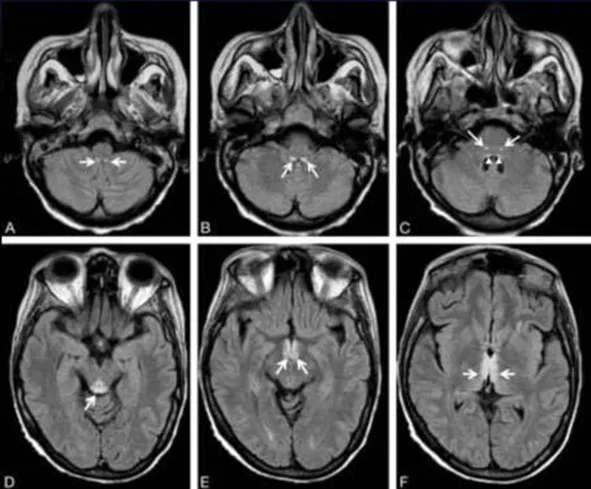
MRI of the head showing a diffuse hyper intensity of leptomeningeal spaces.
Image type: radiology (mri)